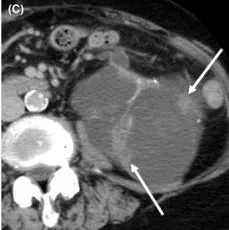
Contrast-enhanced CT of the dilated renal pelvis and mural nodular lesions. Delayed phase.
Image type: radiology (ct)